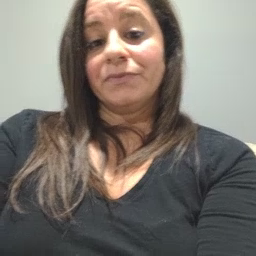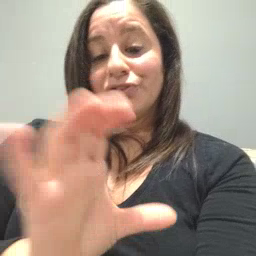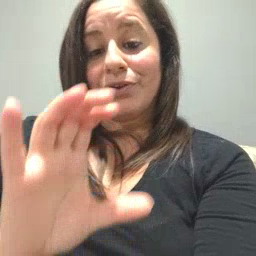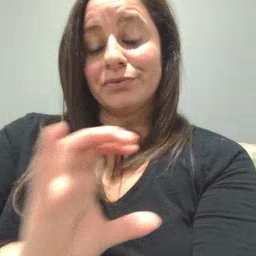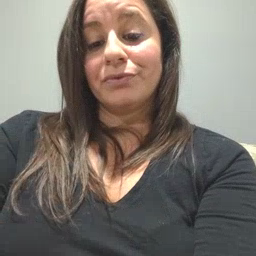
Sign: chocolate